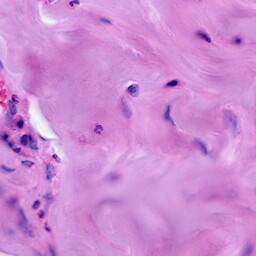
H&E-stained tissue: Breast